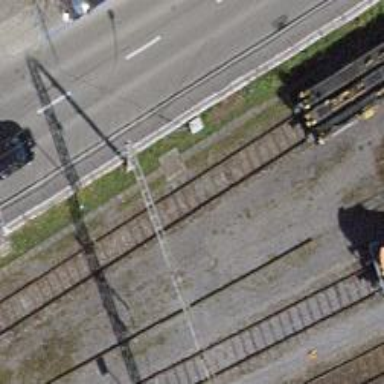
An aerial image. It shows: Catenary mast for power lines.